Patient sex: M
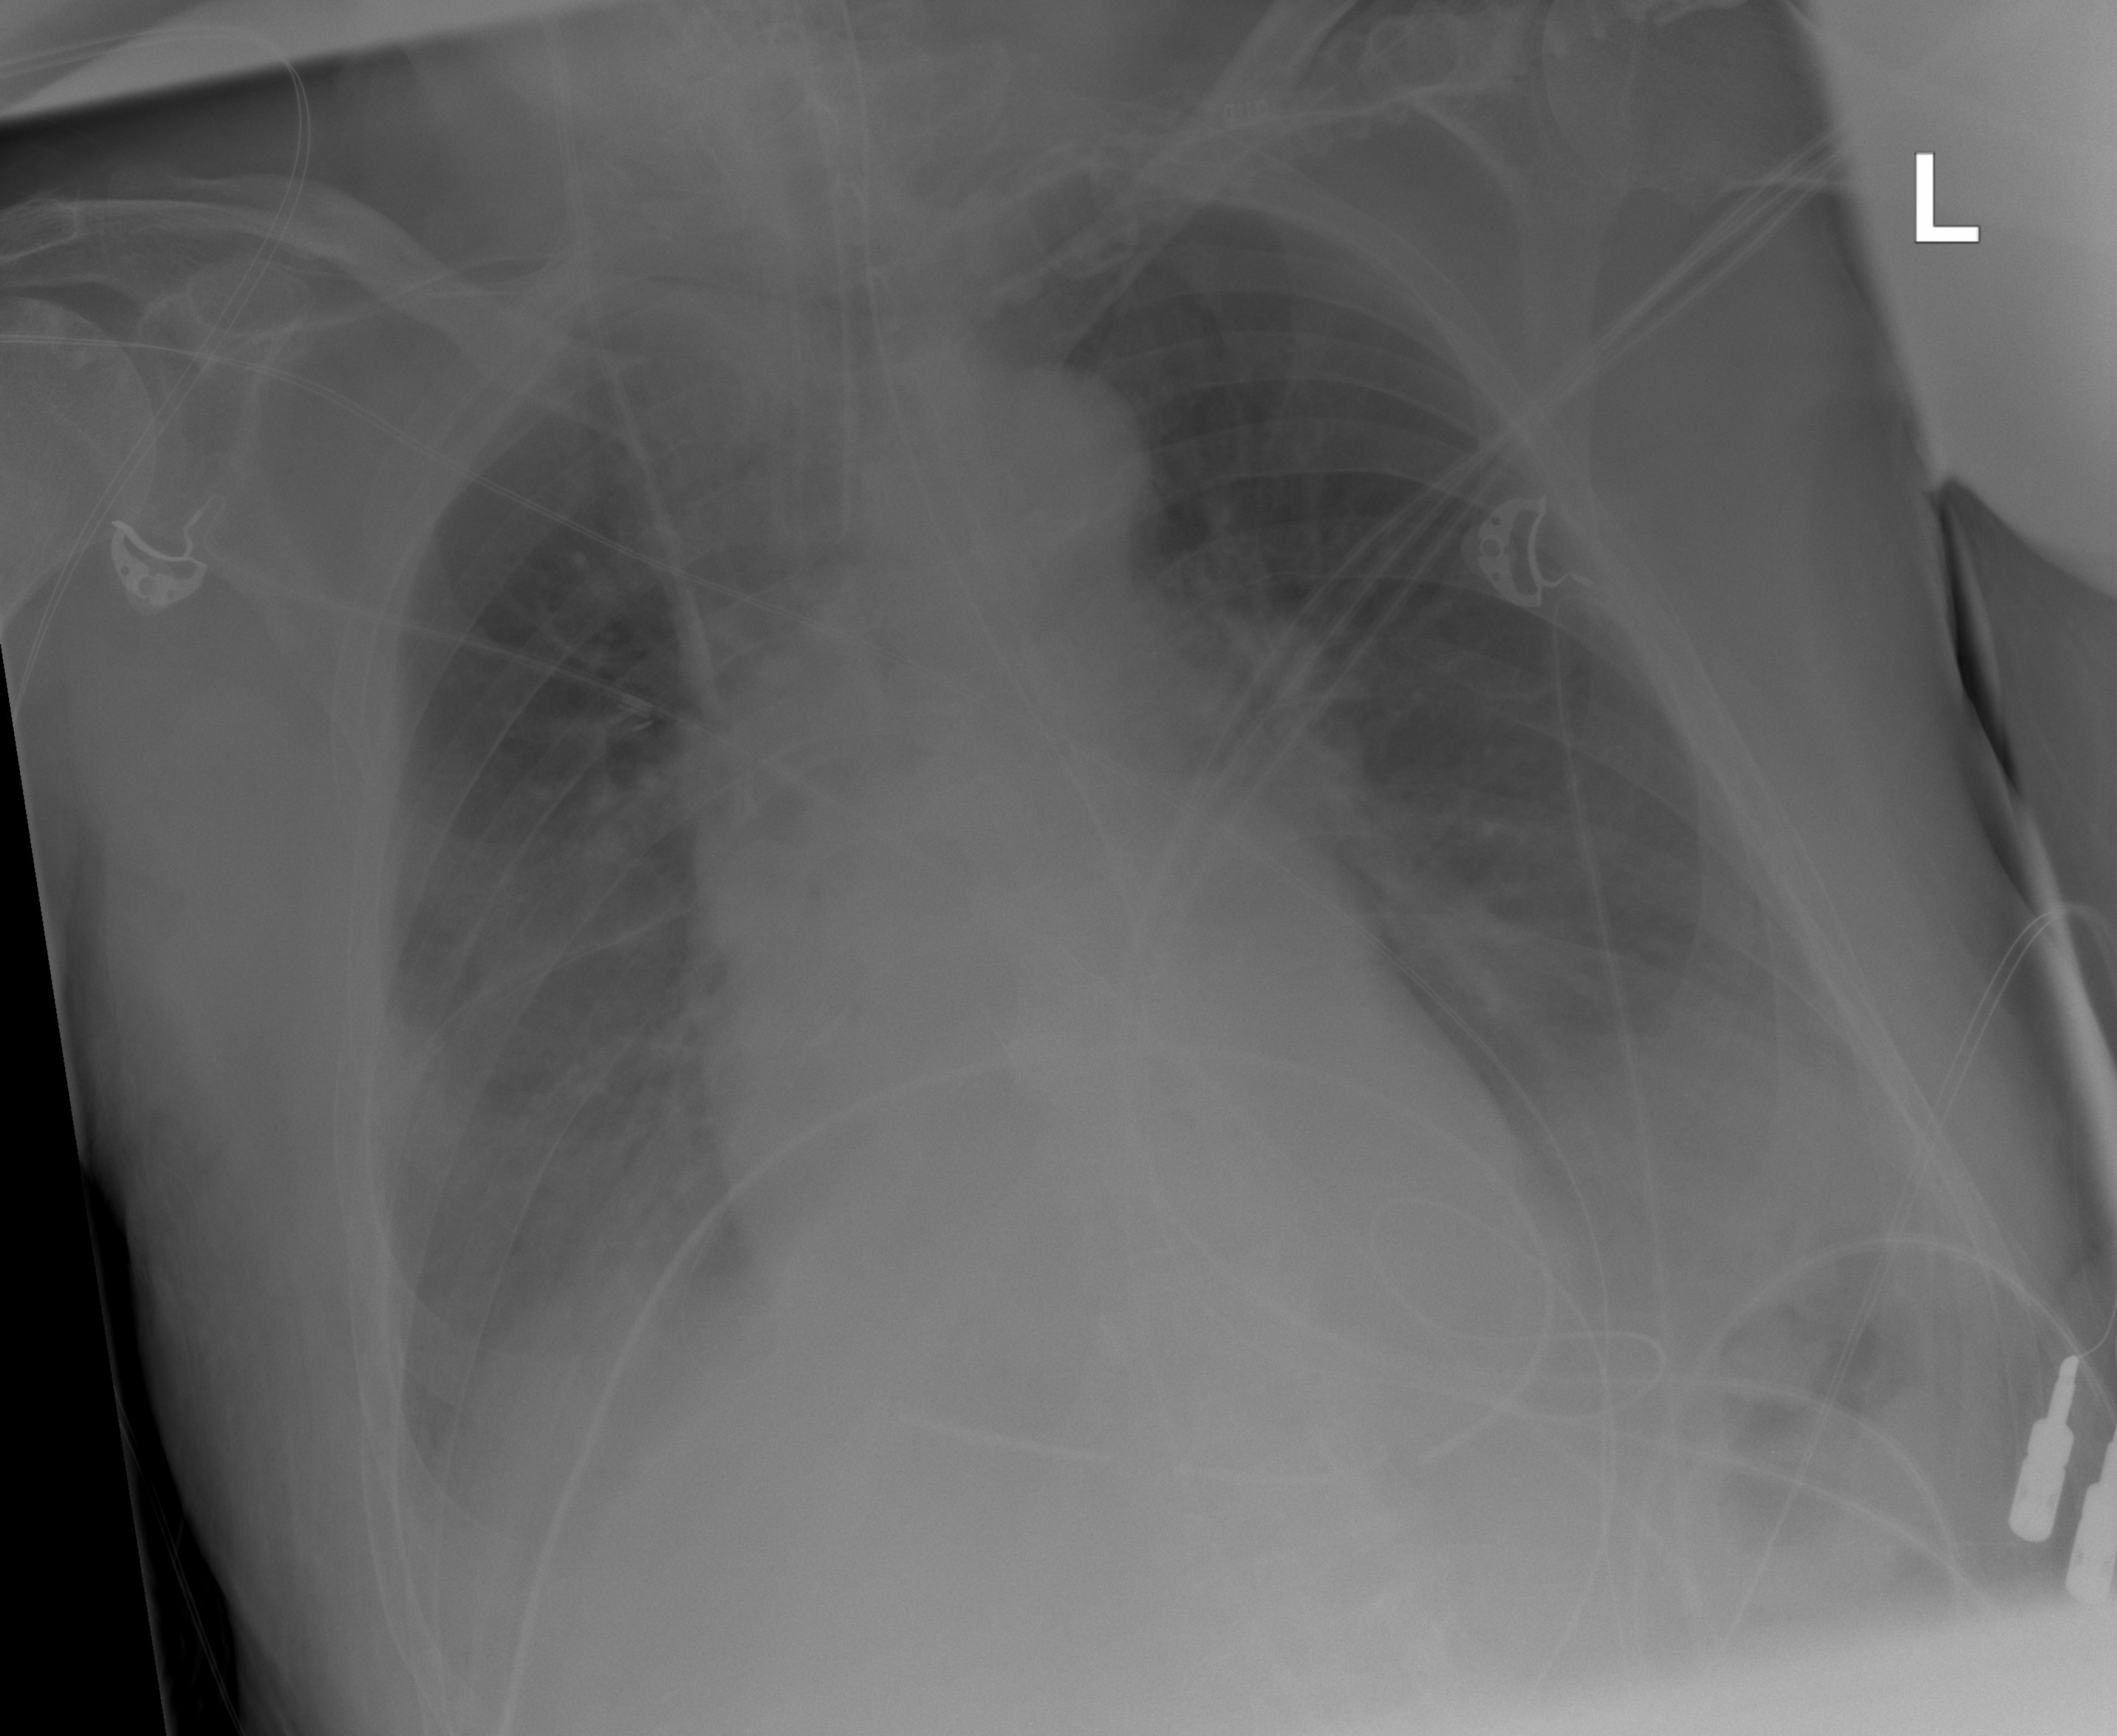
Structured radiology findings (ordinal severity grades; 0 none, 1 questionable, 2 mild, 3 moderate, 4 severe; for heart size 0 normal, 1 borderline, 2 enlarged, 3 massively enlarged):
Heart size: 1
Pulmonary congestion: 0
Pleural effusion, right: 2
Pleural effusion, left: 2
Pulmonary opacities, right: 0
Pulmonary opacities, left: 0
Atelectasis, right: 2
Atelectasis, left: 2